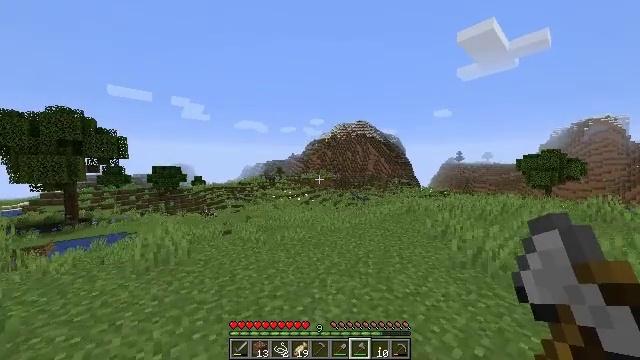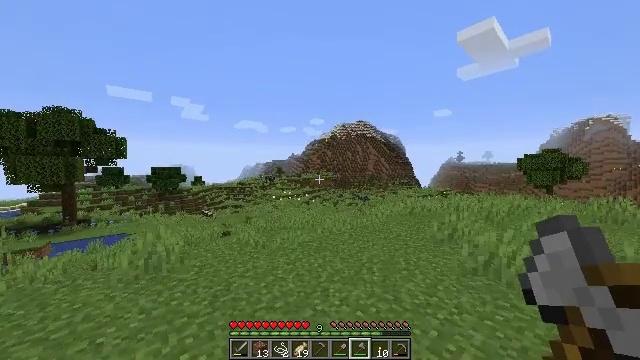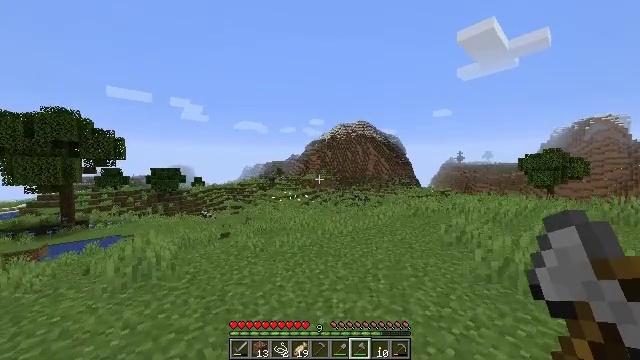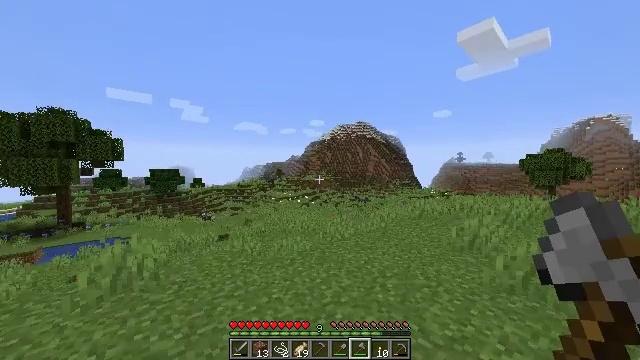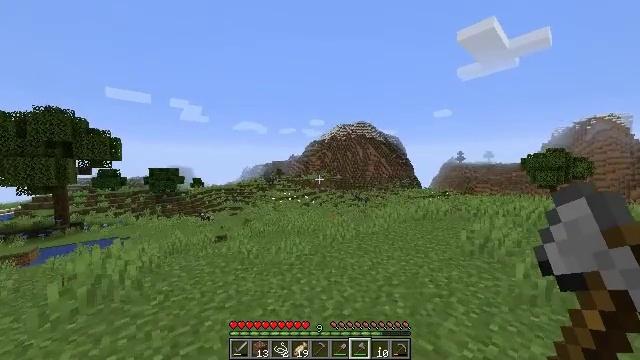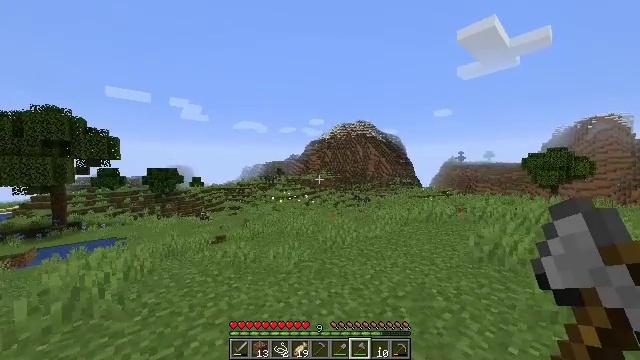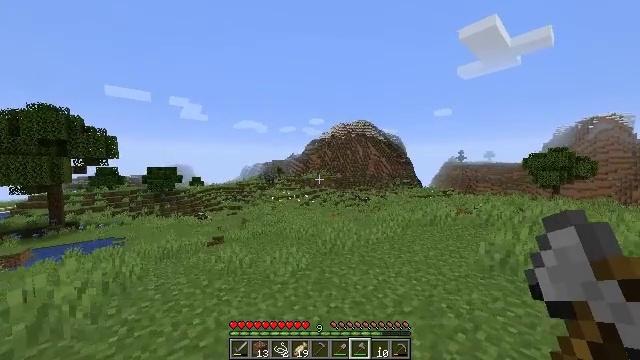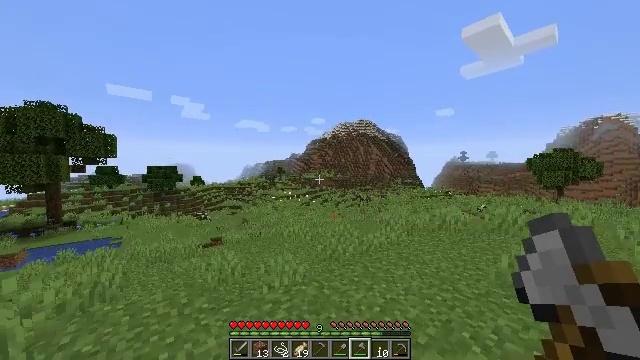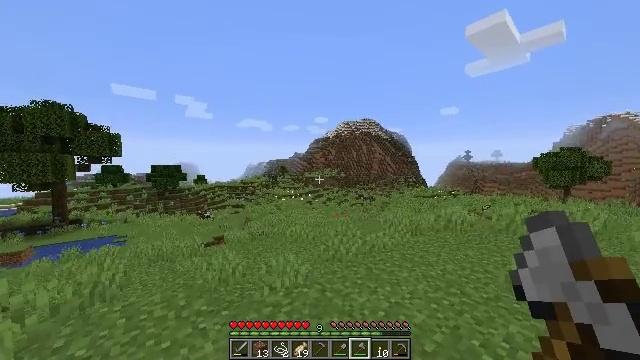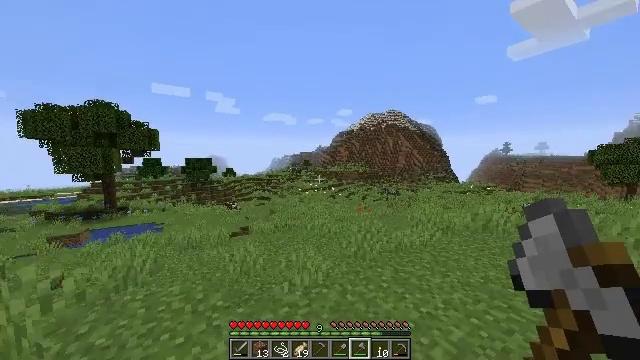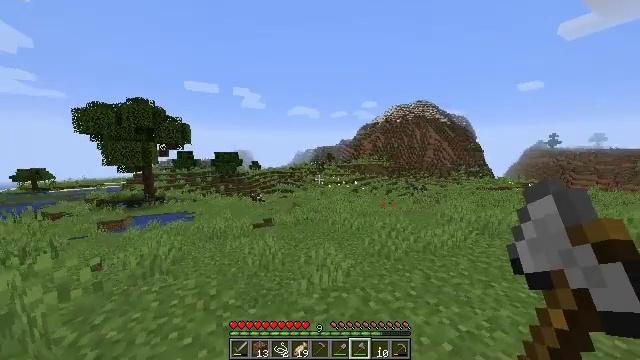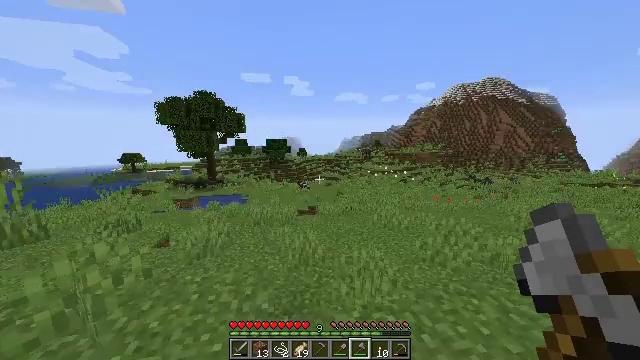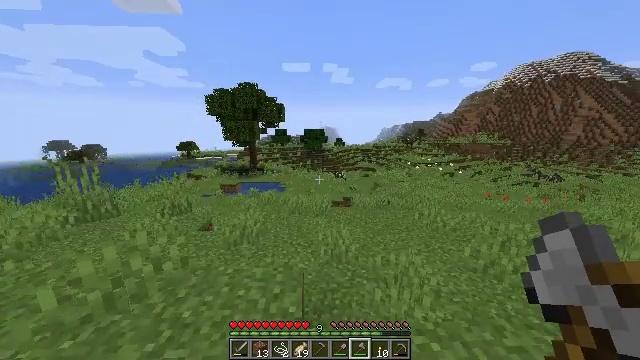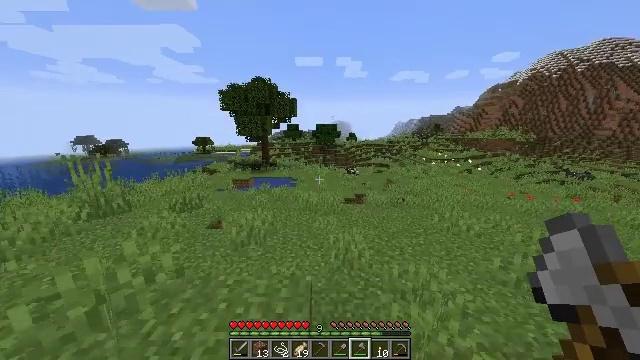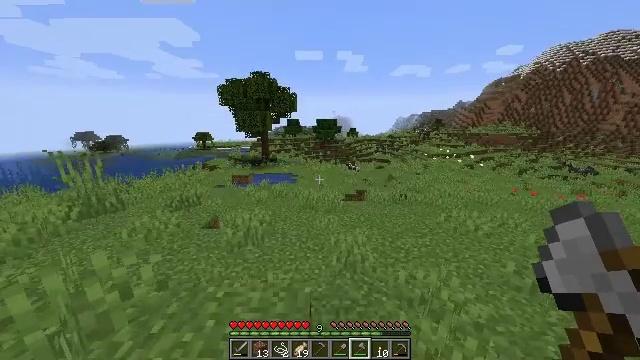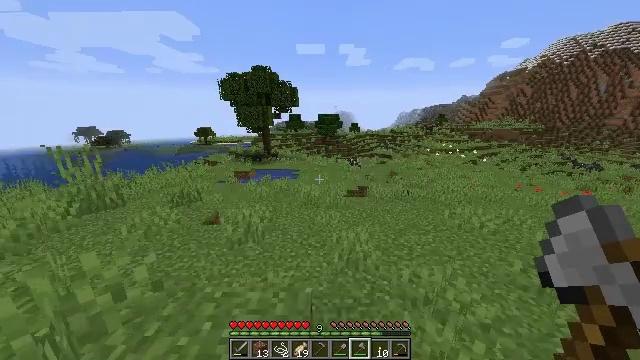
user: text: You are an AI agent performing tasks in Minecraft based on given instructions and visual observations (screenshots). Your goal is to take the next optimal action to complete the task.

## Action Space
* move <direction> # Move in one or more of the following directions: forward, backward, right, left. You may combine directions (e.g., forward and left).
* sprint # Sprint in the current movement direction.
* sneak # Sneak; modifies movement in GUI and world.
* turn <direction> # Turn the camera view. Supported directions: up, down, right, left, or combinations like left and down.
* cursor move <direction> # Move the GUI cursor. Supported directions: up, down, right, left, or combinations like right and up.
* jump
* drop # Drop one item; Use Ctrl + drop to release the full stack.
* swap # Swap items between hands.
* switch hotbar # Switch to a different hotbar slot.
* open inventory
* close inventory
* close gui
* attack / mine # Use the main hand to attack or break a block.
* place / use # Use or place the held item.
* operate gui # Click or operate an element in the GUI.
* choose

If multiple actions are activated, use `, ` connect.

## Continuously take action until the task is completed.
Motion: motion action
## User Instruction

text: Remove oak leaves from branches.
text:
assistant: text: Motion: move forward
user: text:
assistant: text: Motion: move forward
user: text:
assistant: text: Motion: move forward
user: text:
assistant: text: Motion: move forward
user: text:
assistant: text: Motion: move forward
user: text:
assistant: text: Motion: move forward
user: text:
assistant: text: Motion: move forward
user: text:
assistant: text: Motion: move forward
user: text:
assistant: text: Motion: move forward, turn left and down
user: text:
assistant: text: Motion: move forward, turn left and down
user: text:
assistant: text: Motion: move forward, turn left and down
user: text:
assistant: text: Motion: move forward, turn left and down
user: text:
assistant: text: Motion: move forward, turn left and down
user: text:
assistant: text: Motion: move forward, turn down
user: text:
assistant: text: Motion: move forward, turn down
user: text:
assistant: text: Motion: move forward
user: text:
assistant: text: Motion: move forward
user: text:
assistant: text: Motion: move forward
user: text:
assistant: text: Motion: move forward
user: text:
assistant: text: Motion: move forward
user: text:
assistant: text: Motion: move forward
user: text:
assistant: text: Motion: move forward
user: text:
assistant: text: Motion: move forward
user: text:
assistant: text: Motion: move forward
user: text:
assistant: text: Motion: move forward, turn up
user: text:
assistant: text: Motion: move forward
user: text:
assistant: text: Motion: move forward
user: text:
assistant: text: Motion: move forward, turn left
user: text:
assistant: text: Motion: move forward, turn left
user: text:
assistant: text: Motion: move forward